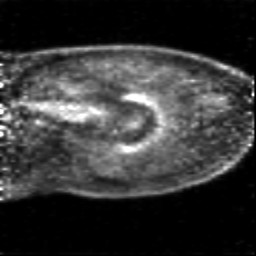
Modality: PET
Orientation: sagittal
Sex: female
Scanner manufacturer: siemens